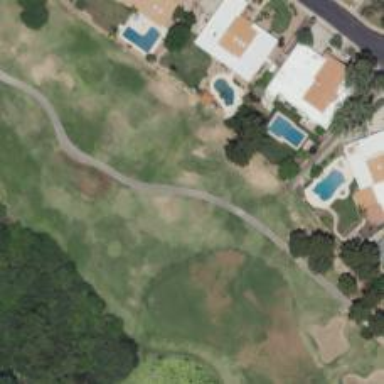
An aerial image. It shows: Path for both road and golf.